Question: I have a master-detail fragment layout, that looks like this:

When a number from the list view is selected values in detail view change(i.e. radio button text changes). I have the following problem: when I click number 1 in list view and choose option 1 in detail view, and then click different number in list view the detail view option is already set. If at that point I choose different option and go back to list view 1 then the last option is set (i.e. my previous choice is not persistent).
How can I make sure that my choices of radio buttons persist across list view options, and that previous radio button choices do not affect next radio button choices?
My current approach is to have static array in activity that records option choice for each list view number. When I return to specific list view number I look up the radio button chosen from the array and set detail view accordingly. But previous radio button choice is still set in the next radio button group.
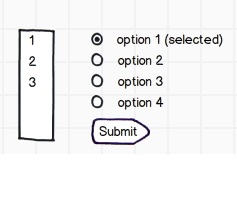
Answer: If you are using the same detail fragment for all items in list view, I think you should save the current user's choice into listview item's Tag object on every selection change.
Save it just before the change (setTag()), and load user's choice for the item if getTag() for it is not null.
Alternatively, you can use fragments of the same (or different) type inside a ViewPager and use your ListView to switch between pages. This may be a little overhead in your case, but you get state saving, backtrace and many more for free. Also you'll get cleaner code. I would prefer this solution.